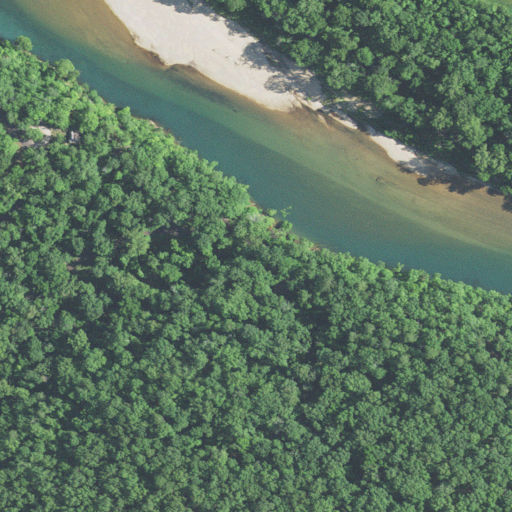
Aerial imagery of valley in Missouri named Chub Hollow containing deciduous forest, open water, woody wetlands, mixed forest, open development, herbaceous wetlands, grassland, barren land, and pasture